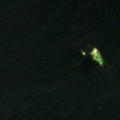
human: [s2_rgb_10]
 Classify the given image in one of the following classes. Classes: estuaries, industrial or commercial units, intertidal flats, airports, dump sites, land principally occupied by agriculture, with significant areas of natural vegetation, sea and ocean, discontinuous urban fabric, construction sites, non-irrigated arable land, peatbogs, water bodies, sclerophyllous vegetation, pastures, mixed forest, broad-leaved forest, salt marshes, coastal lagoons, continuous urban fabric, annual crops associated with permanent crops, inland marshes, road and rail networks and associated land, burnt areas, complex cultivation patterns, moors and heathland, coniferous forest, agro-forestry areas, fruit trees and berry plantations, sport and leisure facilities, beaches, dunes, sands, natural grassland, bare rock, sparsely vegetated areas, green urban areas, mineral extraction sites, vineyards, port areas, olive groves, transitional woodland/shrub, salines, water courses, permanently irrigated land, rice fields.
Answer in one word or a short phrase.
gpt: water bodies